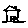
Label: house